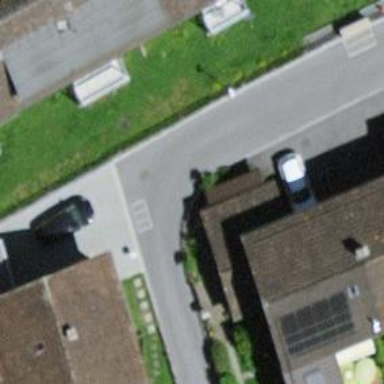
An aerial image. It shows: Residential road.